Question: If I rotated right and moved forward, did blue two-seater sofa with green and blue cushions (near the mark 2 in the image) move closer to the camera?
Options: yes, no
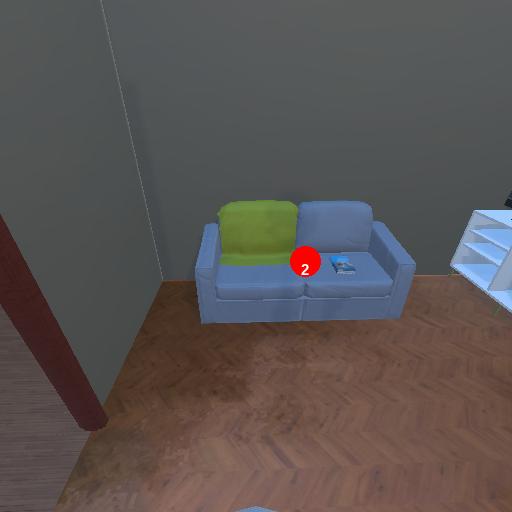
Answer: yes